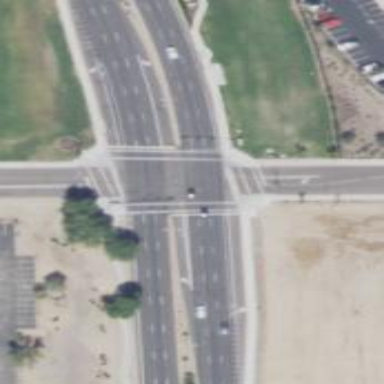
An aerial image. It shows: Solid stop line on the road.